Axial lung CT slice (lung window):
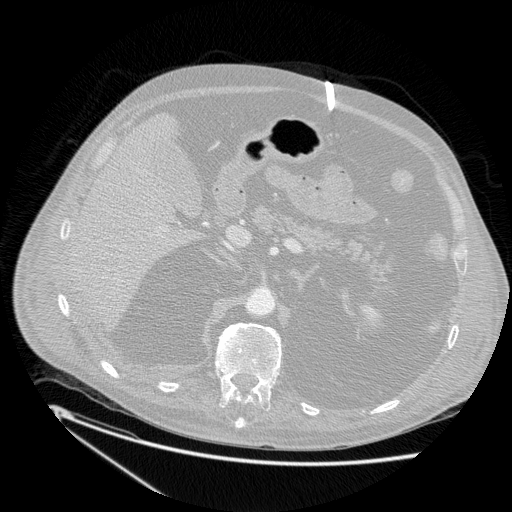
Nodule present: no